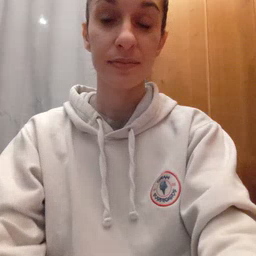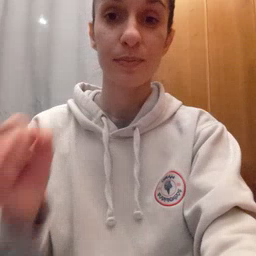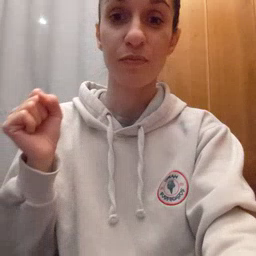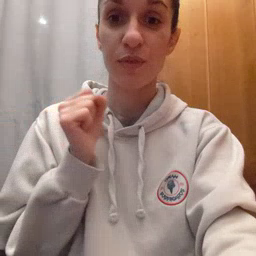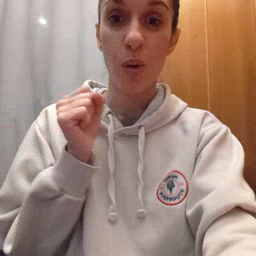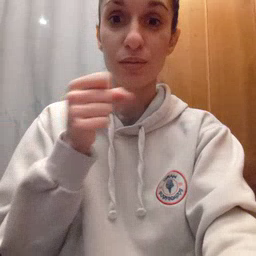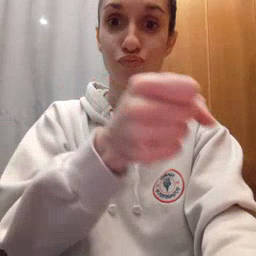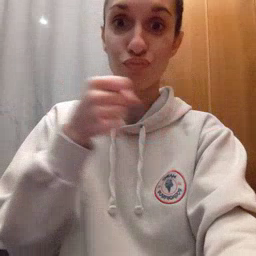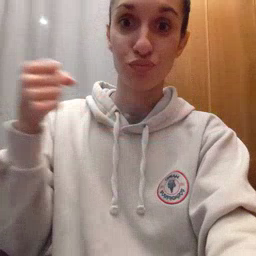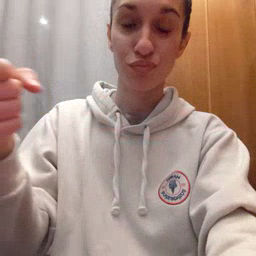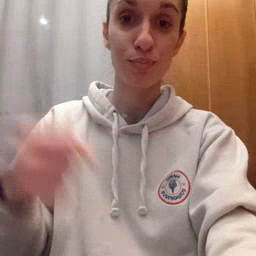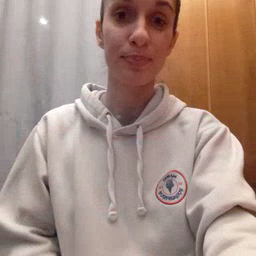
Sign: refrigerator